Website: walmart
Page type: billing-address
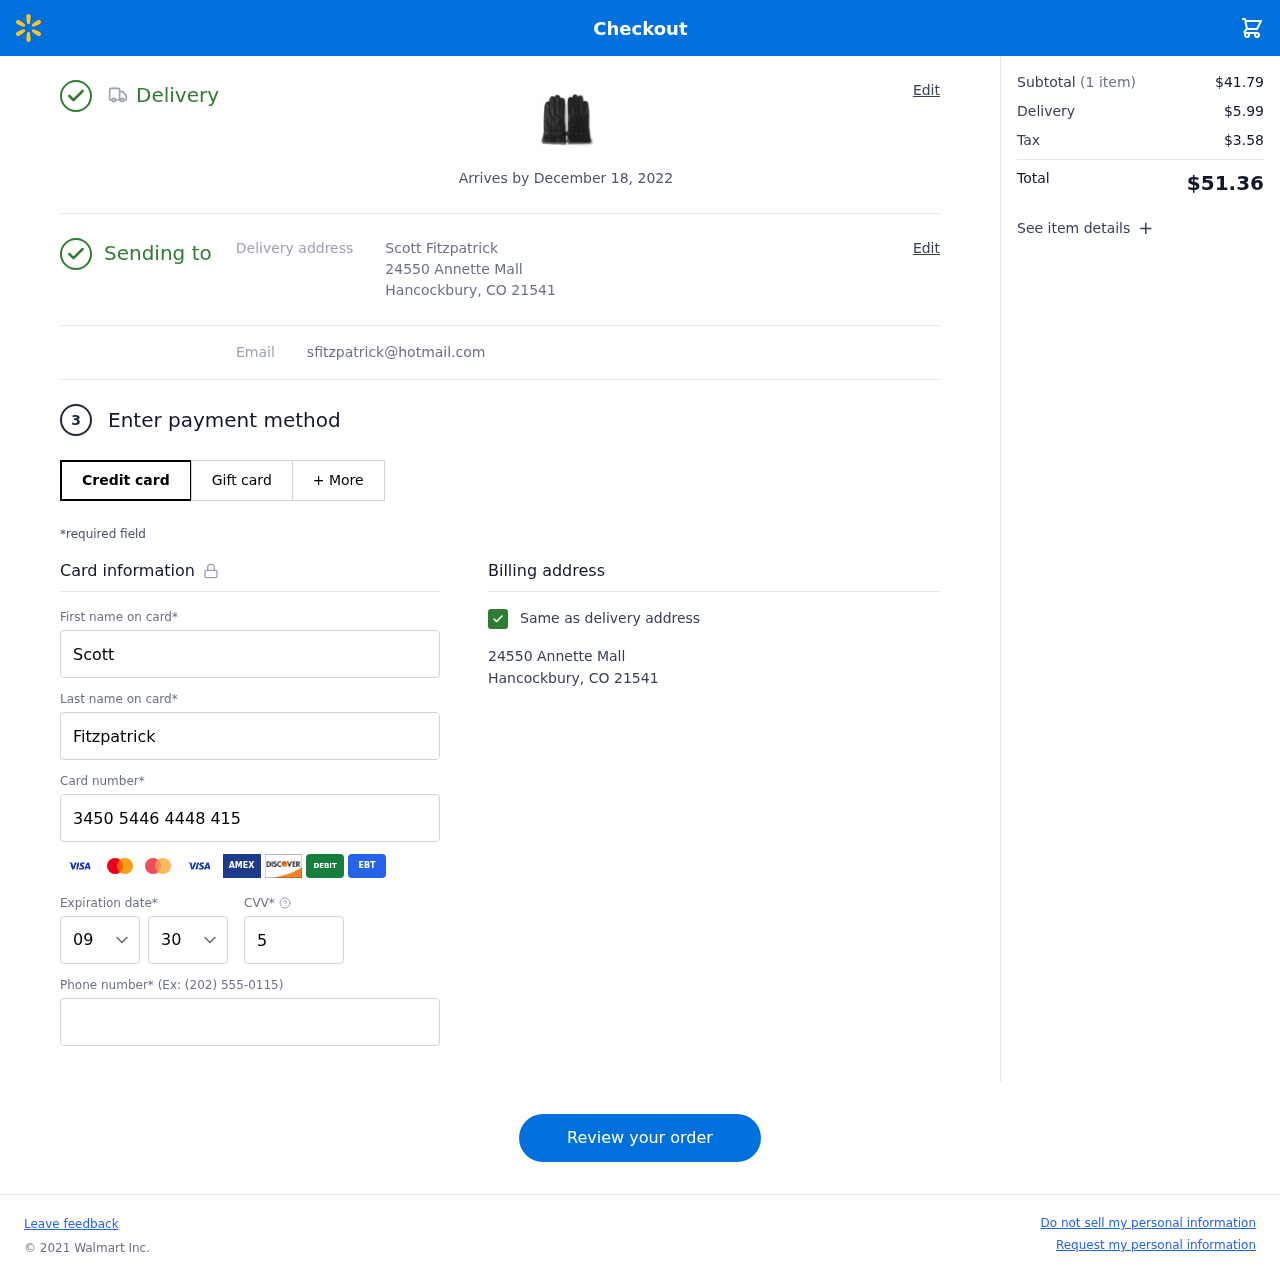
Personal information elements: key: PII_CARD_CVV
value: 5154
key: PII_CARD_EXPIRY_MONTH
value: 09
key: PII_CARD_EXPIRY_YEAR
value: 30
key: PII_CARD_NUMBER
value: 3450 5446 4448 415
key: PII_EMAIL
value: sfitzpatrick@hotmail.com
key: PII_FIRSTNAME
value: Scott
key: PII_FULLNAME
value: Scott Fitzpatrick
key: PII_LASTNAME
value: Fitzpatrick
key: PII_PHONE
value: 9792879508
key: PII_STREET
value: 24550 Annette Mall
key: PII_CITY_STATE_ZIP
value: Hancockbury, CO 21541
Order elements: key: ORDER_DELIVERY_DATE
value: Arrives by December 18, 2022
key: ORDER_NUM_ITEMS
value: (1 item)
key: ORDER_SUBTOTAL
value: $41.79
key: ORDER_SHIPPING_COST
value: $5.99
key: ORDER_TAX
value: $3.58
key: ORDER_TOTAL
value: $51.36